Question: I need to draw a chart whose:
- -
I don't know why this is not a trivial case in Google sheet but indeed it does expects a column at least apparently.
To do it graphically I need to play a little with the chart settings ( and as you can see in the french (sorry) screenshot).
Unfortunately this trick doesn't allow the reload of values in selected ranges. If I do so I loose my settings.
Anyway I would like to do it programmatically.
I found the setTransposeRowsAndColumns(true|false) function but not the the other one.
[
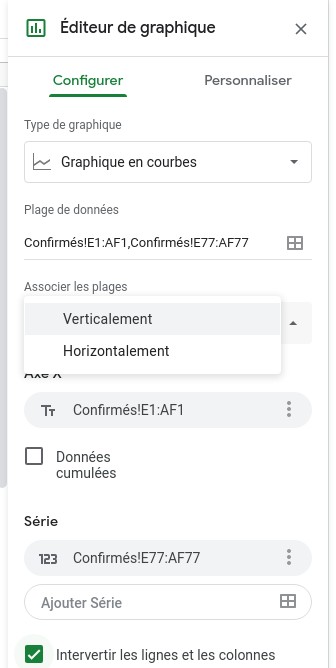
Answer: You can use the 'setMergeStrategy(mergeStrategy)' method with the 'MERGE_ROWS' merge type like this:
'''
function createChart() {
var sheet = SpreadsheetApp.getActiveSheet();
var range1 = sheet.getRange("Confirmes!E1:AF1");
var range2 = sheet.getRange("Confirmes!E77:AF77");
var chart = sheet.newChart()
.setChartType(Charts.ChartType.LINE)
.addRange(range1)
.addRange(range2)
.setMergeStrategy(Charts.ChartMergeStrategy.MERGE_ROWS)
.setTransposeRowsAndColumns(true)
.setPosition(5, 5, 0, 0)
.build();
}
'''
- <URL>